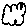
Label: cloud